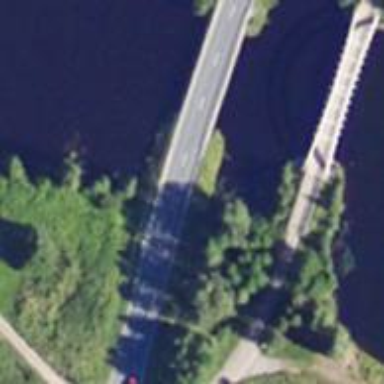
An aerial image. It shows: Trunk road bridge.